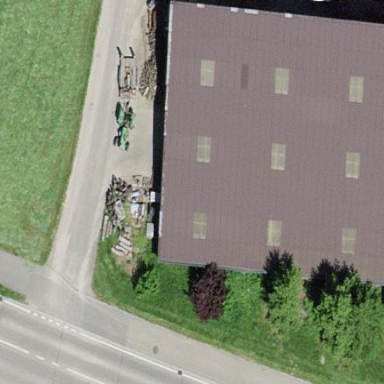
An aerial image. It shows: Shed.